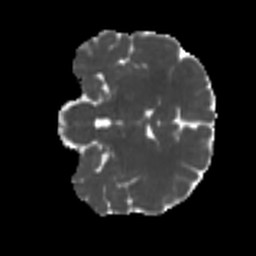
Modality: MD
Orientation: coronal
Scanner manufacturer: siemens
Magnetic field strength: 3 T
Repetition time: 4 s
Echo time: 0.0594 s